Field crop: maize
Growth stage: 1
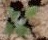
Species: chenopodium